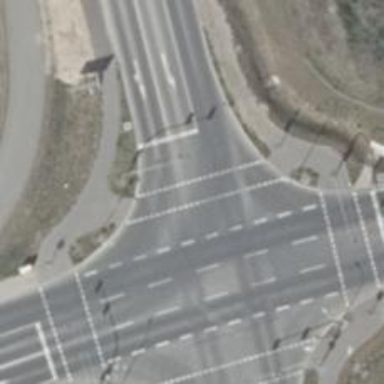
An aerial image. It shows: Crossing with traffic signals.